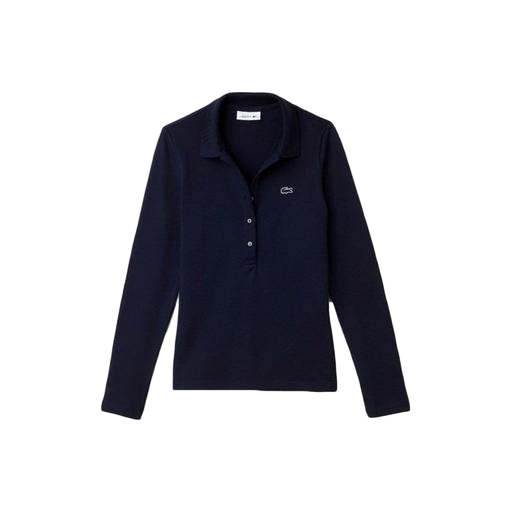
skinny-fit stretch polo shirt, blue skinny-fit stretch polo shirt, skinny-fit polo shirt, white background